Question: I am trying to figure out how everything on <URL> is reversed. Not only images, but static text is reversed too. They use normal font and I couldn't find any transformation css. Can anyone explain how they changed direction of everything?

Nothing unusual there...
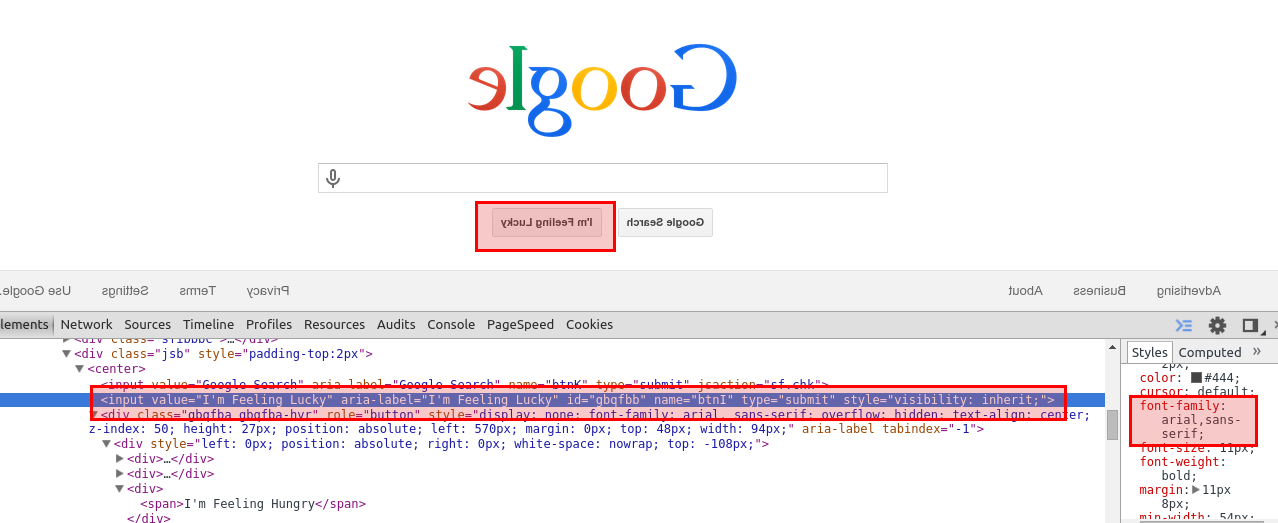
Answer: '''
body {
transform: rotateY(180deg);
}
'''
Or to be more specific:
'''
body {
transform: rotateY(180deg);
}
body {
-moz-transform: scaleX(-1);
-o-transform: scaleX(-1);
-webkit-transform: scaleX(-1);
transform: scaleX(-1);
filter: FlipH;
-ms-filter: "FlipH";
}
'''